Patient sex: M
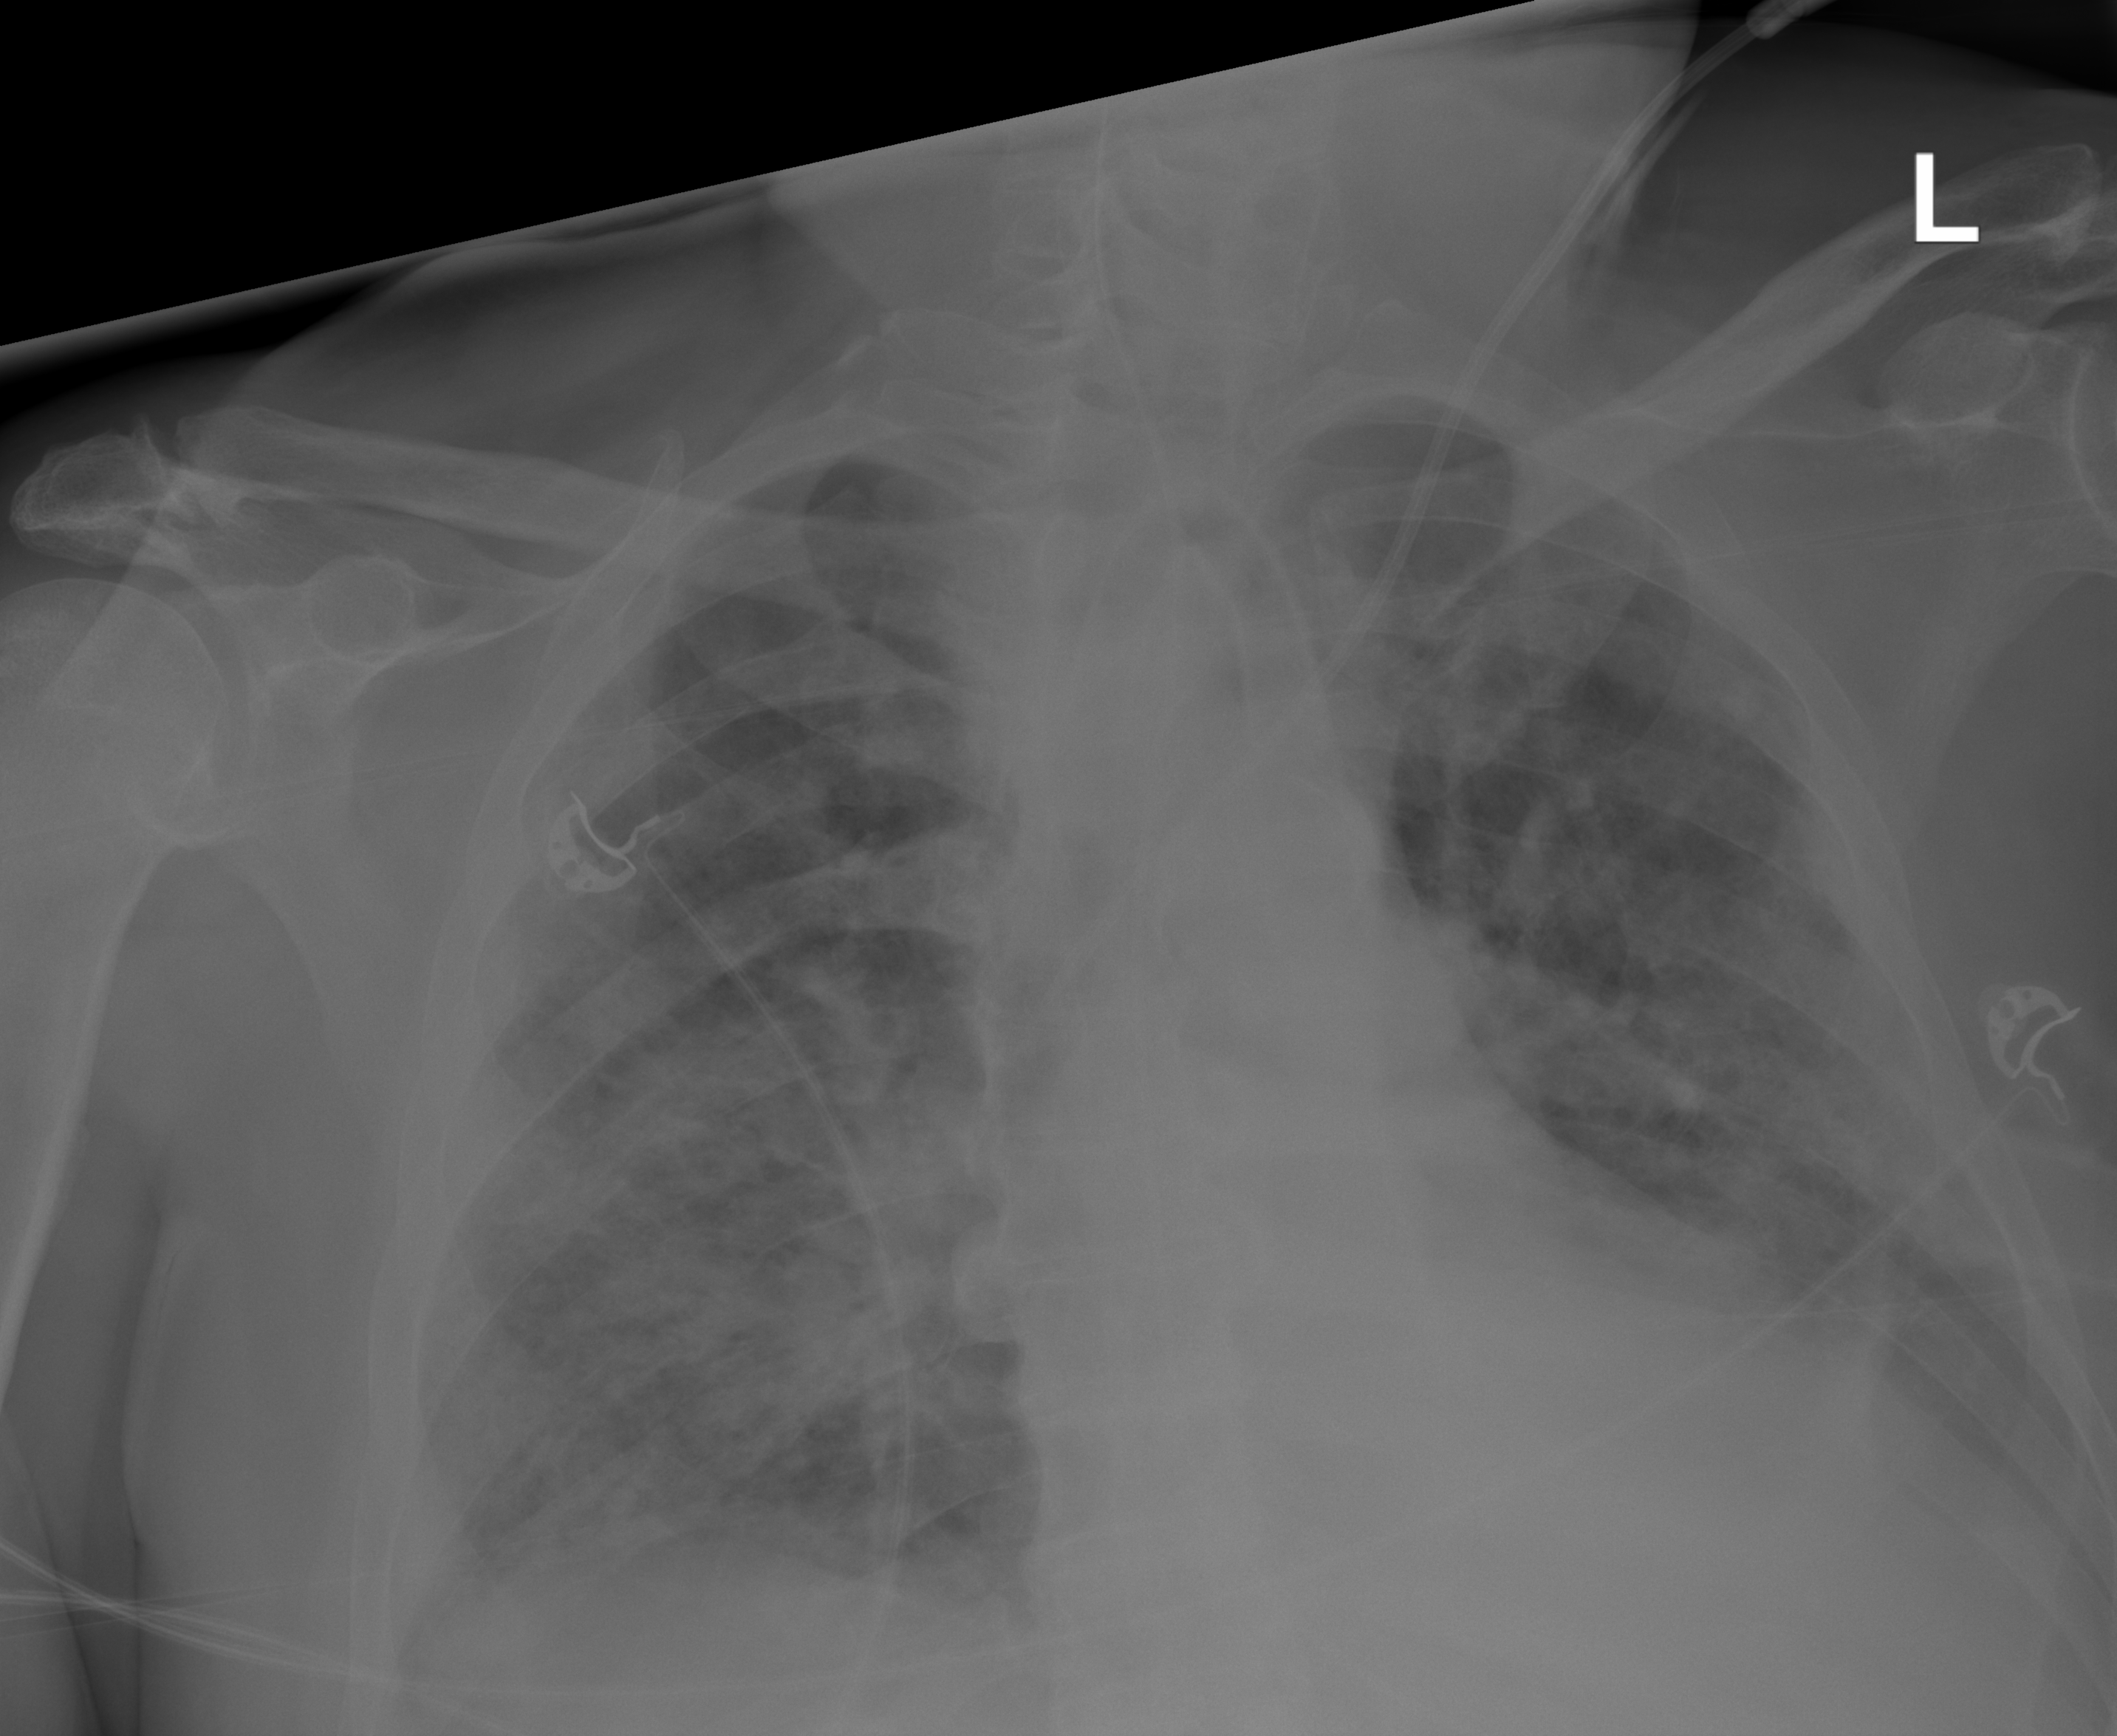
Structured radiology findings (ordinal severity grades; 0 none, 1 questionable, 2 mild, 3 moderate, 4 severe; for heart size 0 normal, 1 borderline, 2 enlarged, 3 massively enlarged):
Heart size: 2
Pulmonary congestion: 0
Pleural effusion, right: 2
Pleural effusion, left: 2
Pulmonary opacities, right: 3
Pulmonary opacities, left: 3
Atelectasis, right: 2
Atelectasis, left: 3